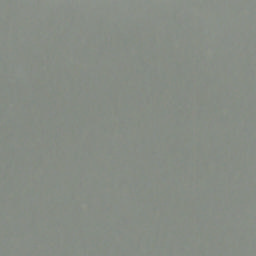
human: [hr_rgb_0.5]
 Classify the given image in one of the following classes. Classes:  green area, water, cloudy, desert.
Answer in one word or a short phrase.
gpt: cloudy